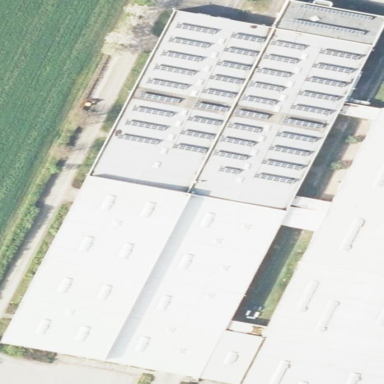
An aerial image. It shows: Industrial building.